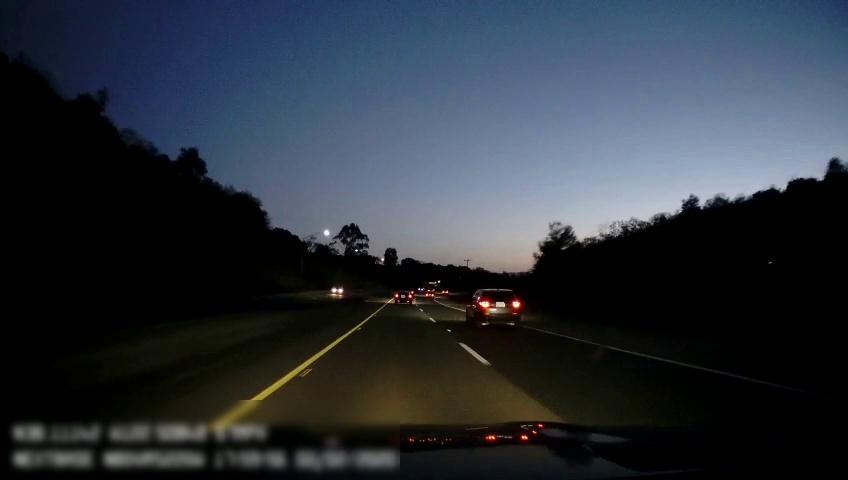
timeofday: Dusk/Dawn/Twilight
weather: Sunny
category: Drivable Space
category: Vehicles | Car
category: Vehicles | Car
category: Vehicles | Car
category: Lanes | Current Lane
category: Lanes | Current Lane
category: Lanes | Alternate Lane